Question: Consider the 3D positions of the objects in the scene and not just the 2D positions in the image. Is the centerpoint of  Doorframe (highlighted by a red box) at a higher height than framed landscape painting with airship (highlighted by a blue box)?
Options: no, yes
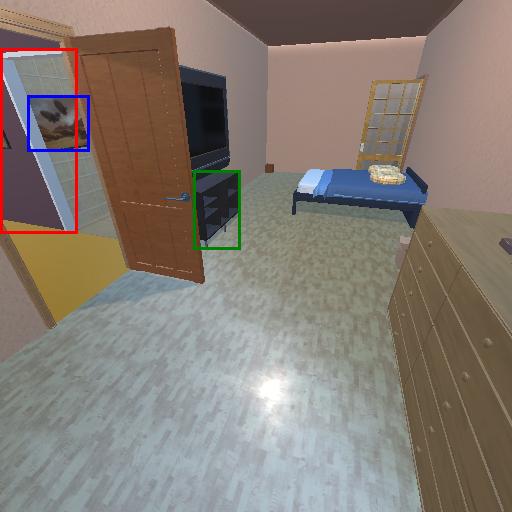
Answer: no